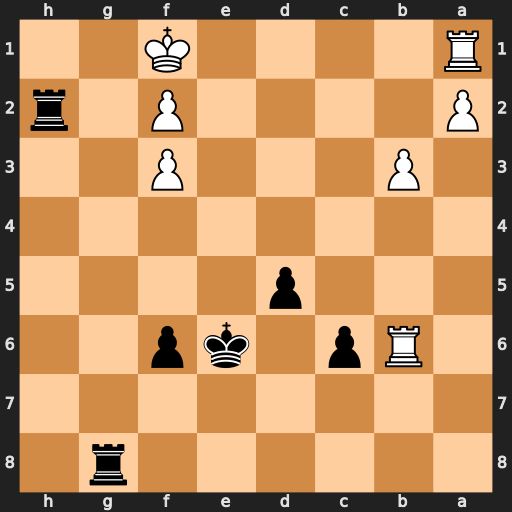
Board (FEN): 6r1/8/1Rp1kp2/3p4/8/1P3P2/P4P1r/R4K2
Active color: b
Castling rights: -
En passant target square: -
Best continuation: Rh1+ Ke2 Rxa1